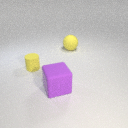
small yellow rubber cylinder to the left of large purple rubber cube